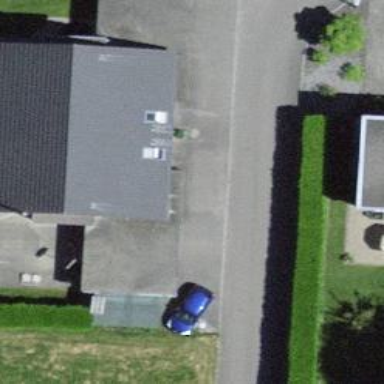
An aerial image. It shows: Residential building.